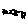
Label: sun